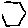
Label: hexagon